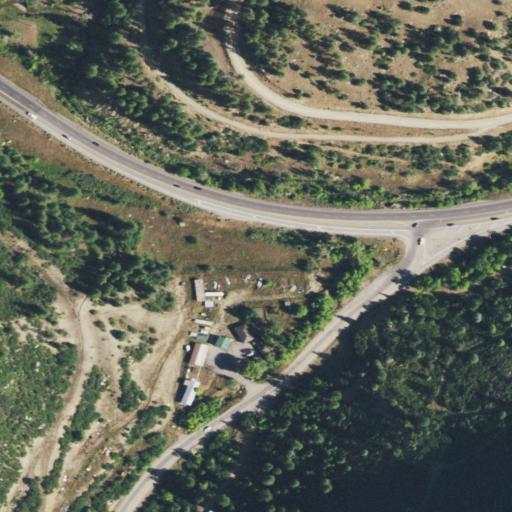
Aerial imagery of valley in Colorado named Wildcat Canyon containing deciduous forest, shrub, evergreen forest, low intensity development, open development, mixed forest, medium intensity development, high intensity development, woody wetlands, and pasture